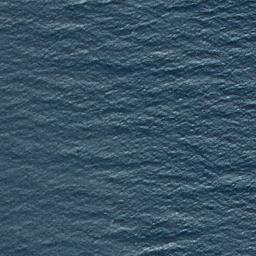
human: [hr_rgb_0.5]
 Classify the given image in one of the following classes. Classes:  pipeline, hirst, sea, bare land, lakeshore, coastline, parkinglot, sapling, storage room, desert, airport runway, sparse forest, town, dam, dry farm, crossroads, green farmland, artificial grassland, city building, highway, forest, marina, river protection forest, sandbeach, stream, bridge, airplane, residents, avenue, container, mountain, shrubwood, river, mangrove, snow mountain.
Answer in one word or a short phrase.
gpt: sea